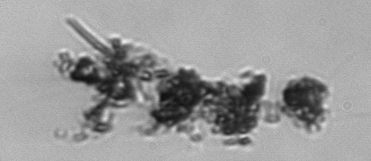
Label: Thalassiosira_TAG_external_detritus